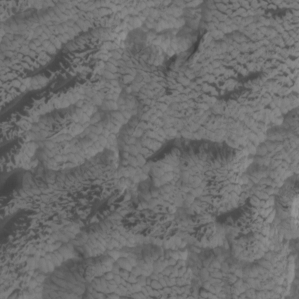
Label: non_frost